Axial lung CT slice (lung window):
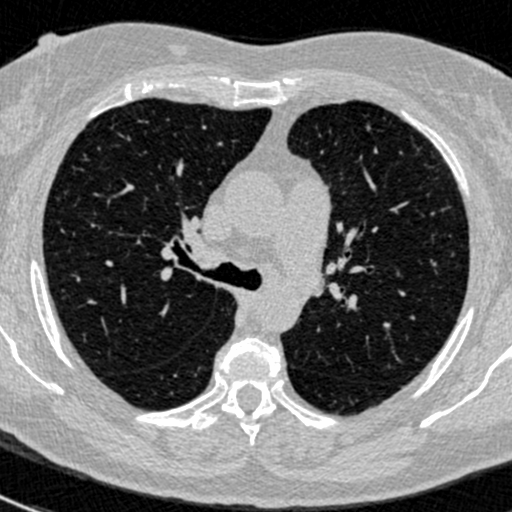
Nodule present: no